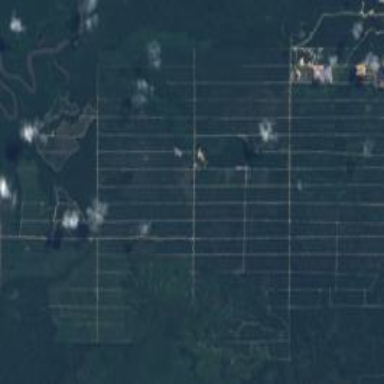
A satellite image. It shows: Orchard filled with oil palms trees.